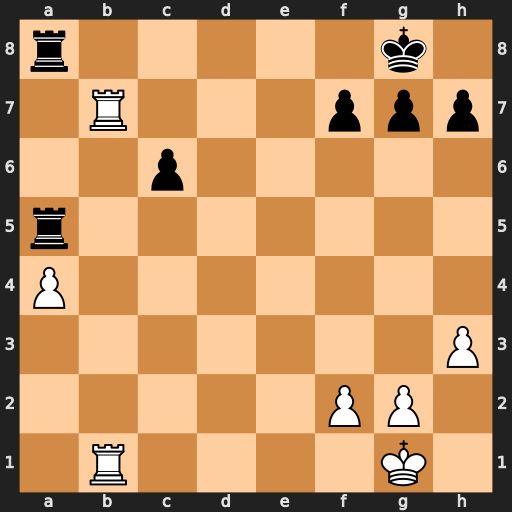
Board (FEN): r5k1/1R3ppp/2p5/r7/P7/7P/5PP1/1R4K1
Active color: w
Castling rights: -
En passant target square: -
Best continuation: Rb8+ Rxb8 Rxb8#